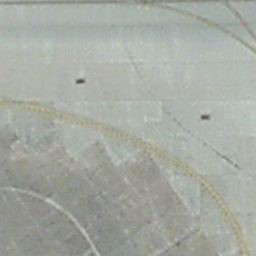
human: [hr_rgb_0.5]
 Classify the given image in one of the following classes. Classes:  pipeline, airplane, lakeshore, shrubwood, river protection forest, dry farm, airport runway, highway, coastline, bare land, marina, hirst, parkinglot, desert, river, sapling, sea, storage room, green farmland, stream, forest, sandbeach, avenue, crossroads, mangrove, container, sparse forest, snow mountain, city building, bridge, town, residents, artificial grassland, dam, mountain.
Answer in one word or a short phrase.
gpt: airport runway